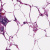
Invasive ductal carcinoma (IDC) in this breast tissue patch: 0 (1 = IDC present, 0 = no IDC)